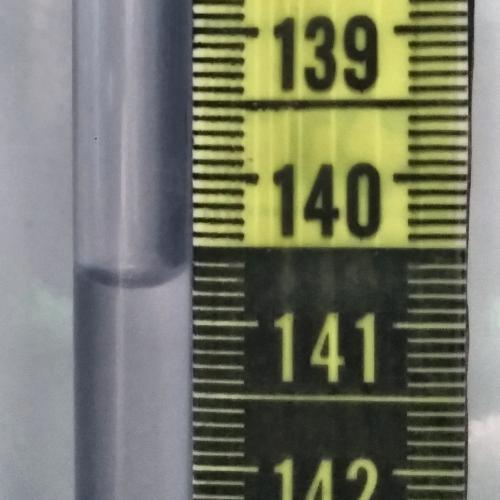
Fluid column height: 140.7 cm